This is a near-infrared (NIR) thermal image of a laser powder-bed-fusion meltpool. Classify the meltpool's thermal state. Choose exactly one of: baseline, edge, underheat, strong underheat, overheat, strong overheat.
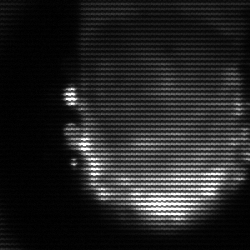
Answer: baseline